Question: I'm trying to use tesseract-OCR via python-tesseract to read a low resolution font that looks like this:

Unfortunately that image returns
'''
ZIJZHZI
'''
I think the resolution is too low and that is causing problems. I've tried magnifying the image, and cropping it down to individual characters, but neither of these provide much improvement. Is there anything else I should consider doing, preferably something that could be done using the Python Imaging Library? Or should I just give up/train tesseract.
For what it's worth, the PIL has the following built in filters:
> BLUR, CONTOUR, DETAIL, EDGE_ENHANCE,
EDGE_ENHANCE_MORE, EMBOSS, FIND_EDGES,
SMOOTH, SMOOTH_MORE, and SHARPEN
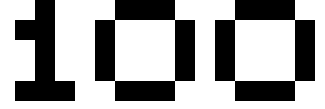
Answer: I've tried to magnify the image with:
'''
convert -resize 400% in.bmp out.bmp
'''
And then read it:
'''
tesseract out.bmp res
'''
The result is correct:
'''
100
'''